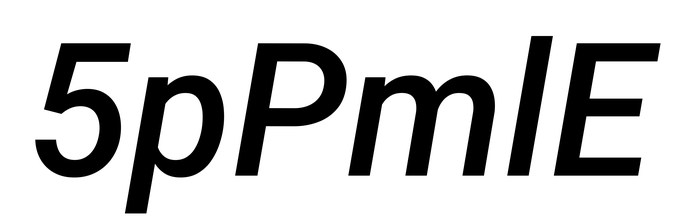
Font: Roboto-Italic_Medium_Italic